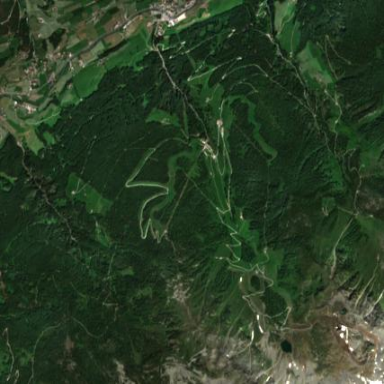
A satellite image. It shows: Area designated for winter sports.